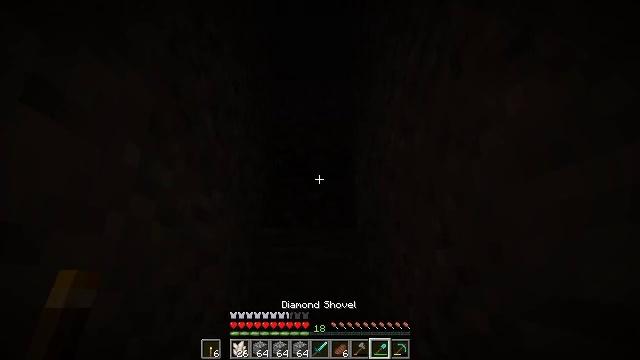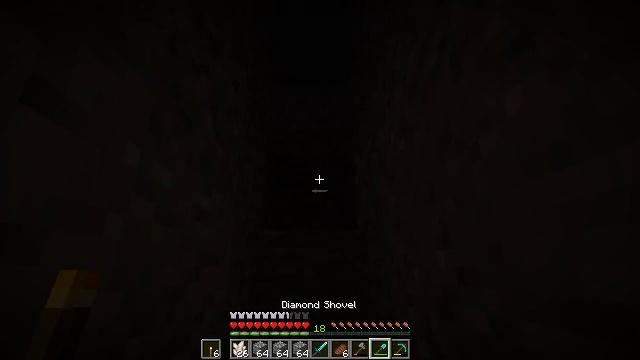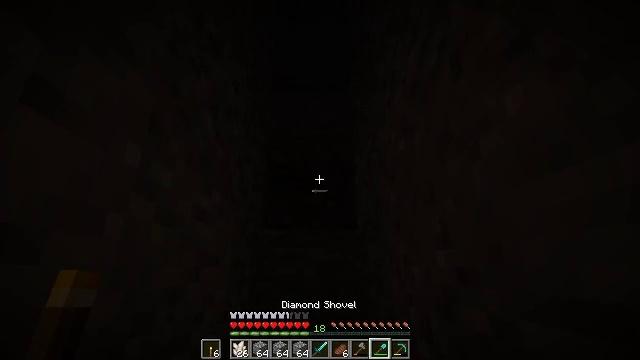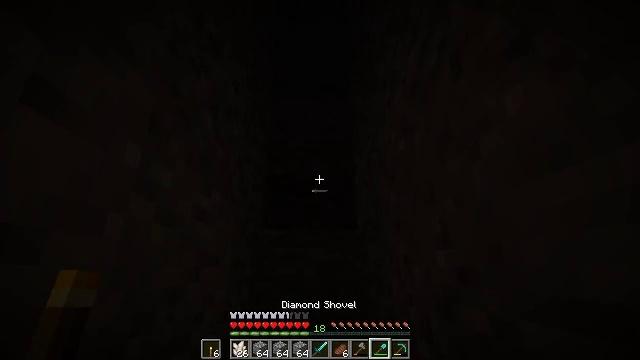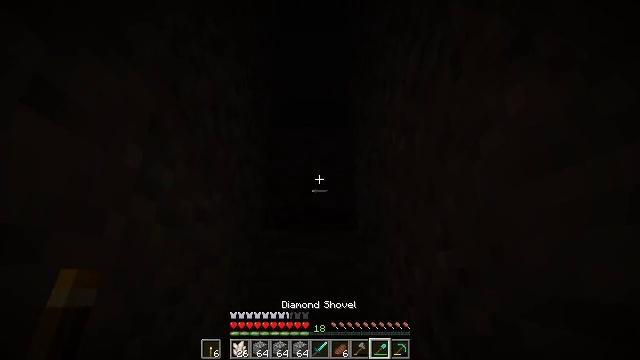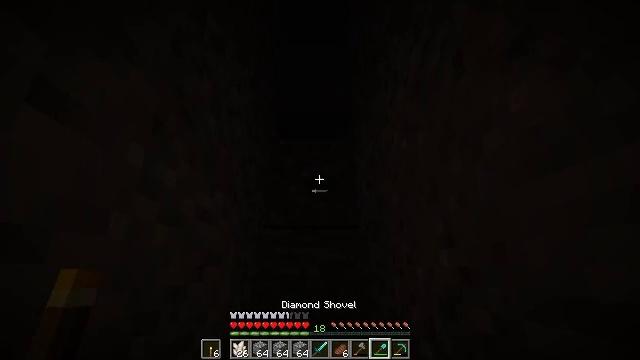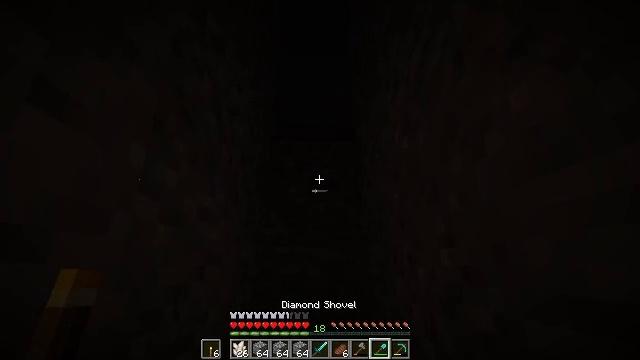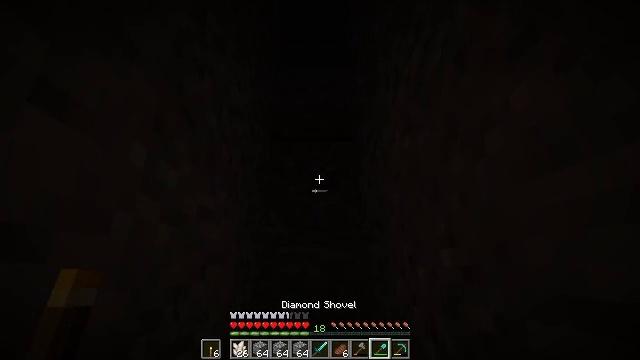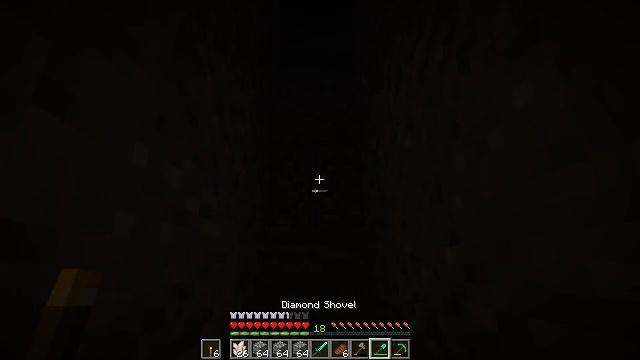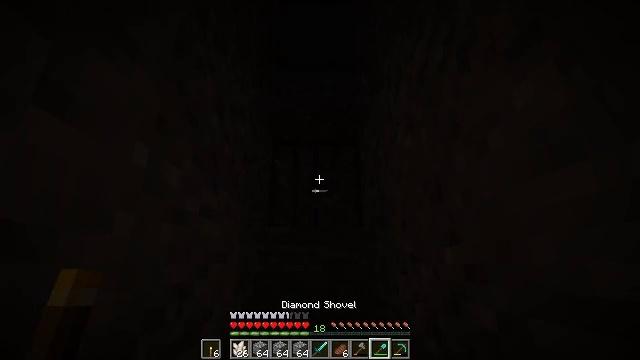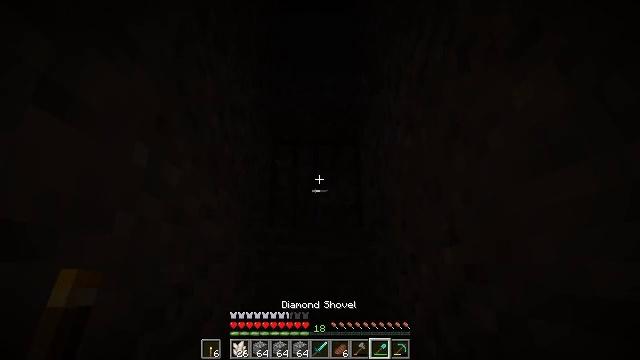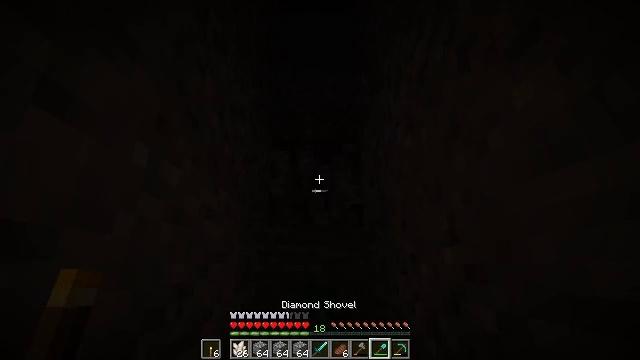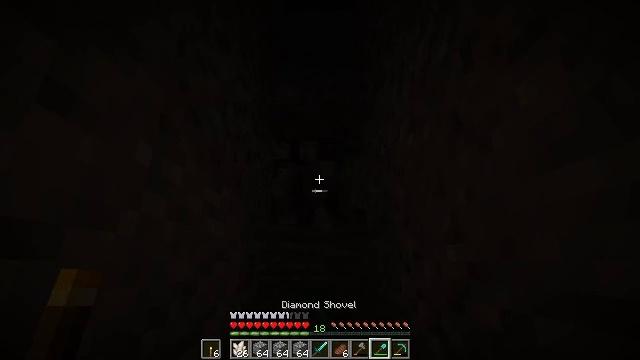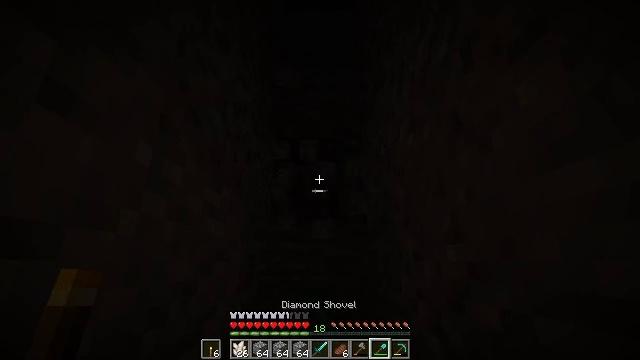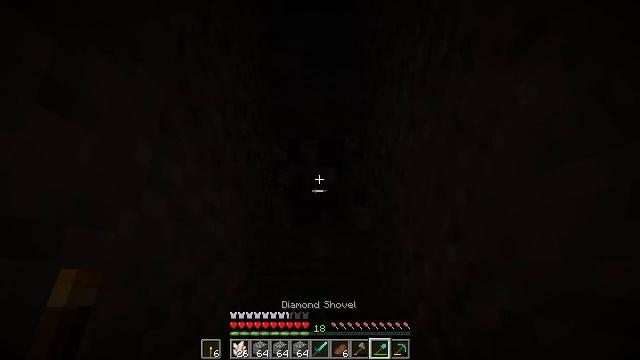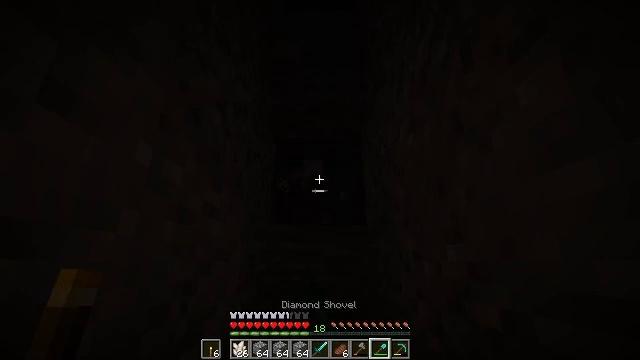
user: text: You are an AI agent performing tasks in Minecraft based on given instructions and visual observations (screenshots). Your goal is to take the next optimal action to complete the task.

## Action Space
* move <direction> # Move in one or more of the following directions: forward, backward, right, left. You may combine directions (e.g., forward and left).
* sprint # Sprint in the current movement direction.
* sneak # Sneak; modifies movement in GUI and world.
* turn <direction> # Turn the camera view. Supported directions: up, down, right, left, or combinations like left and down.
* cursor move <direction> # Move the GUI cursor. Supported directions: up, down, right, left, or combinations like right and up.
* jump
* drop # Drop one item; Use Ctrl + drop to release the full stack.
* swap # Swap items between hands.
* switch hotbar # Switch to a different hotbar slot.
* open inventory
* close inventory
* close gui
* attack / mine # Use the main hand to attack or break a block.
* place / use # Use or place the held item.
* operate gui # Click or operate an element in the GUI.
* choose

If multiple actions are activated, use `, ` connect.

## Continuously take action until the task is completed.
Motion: motion action
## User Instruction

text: Break the gravel block.
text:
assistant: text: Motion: attack / mine
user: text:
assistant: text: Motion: attack / mine
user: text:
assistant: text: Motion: attack / mine
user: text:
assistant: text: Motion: attack / mine
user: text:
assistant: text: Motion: attack / mine
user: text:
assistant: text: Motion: attack / mine
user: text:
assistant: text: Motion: attack / mine
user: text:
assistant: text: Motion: attack / mine
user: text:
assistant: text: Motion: attack / mine
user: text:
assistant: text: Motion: attack / mine
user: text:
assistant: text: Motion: attack / mine
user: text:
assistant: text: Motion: attack / mine
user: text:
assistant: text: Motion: attack / mine
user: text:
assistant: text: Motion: attack / mine
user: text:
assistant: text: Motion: attack / mine
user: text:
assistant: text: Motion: attack / mine
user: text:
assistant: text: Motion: attack / mine
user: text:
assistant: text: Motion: attack / mine
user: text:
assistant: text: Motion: attack / mine
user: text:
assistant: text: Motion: attack / mine
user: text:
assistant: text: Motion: attack / mine
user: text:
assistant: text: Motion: attack / mine
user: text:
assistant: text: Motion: attack / mine
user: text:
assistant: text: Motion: attack / mine
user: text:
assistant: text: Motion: attack / mine
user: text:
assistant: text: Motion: attack / mine
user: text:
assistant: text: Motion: attack / mine
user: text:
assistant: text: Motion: attack / mine
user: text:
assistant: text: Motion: attack / mine
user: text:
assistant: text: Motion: attack / mine